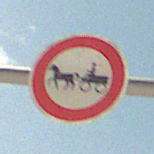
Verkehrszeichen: VerbotGespannfuhrwerke
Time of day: Midday
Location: Outdoor (Beach)
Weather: PartlyCloudy
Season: NotSpecified
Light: Natural